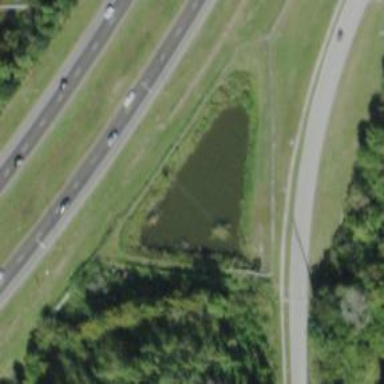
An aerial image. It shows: Retention basin containing natural water.